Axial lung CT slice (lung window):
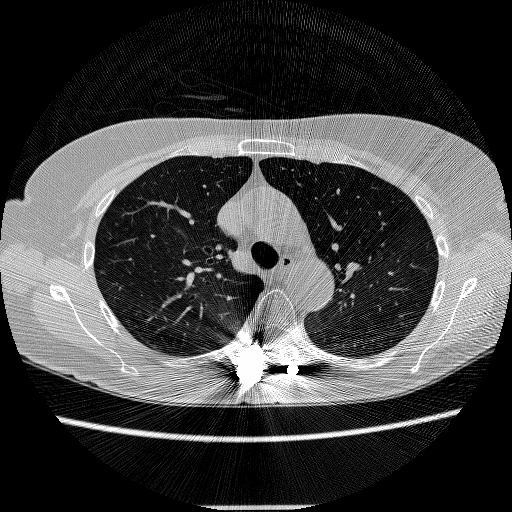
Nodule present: no